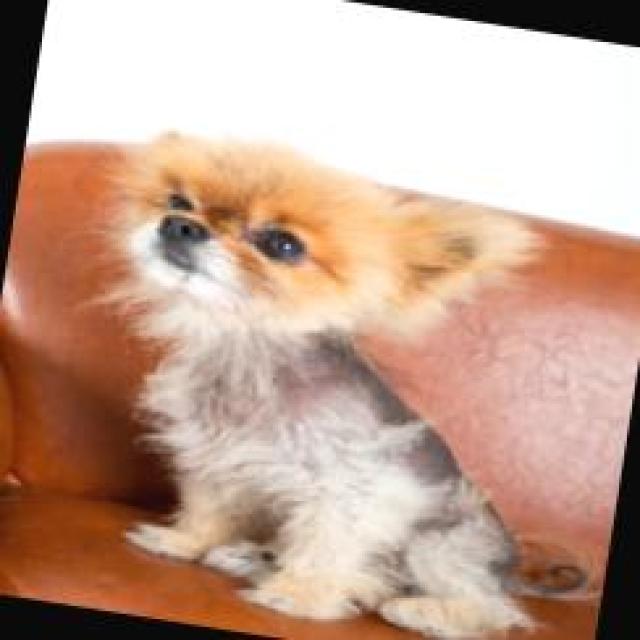
Canine fungal skin infection — characterized by alopecia, scaling, crusting, and circular lesions. Common agents include Malassezia and Candida species.